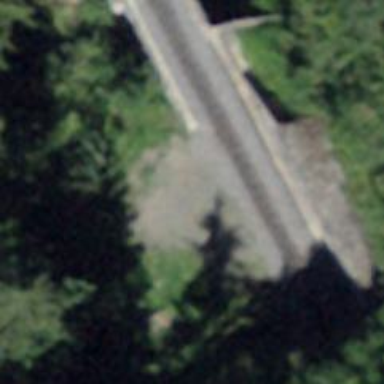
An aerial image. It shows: Narrow-gauge railway bridge with electrified contact lines and one track.